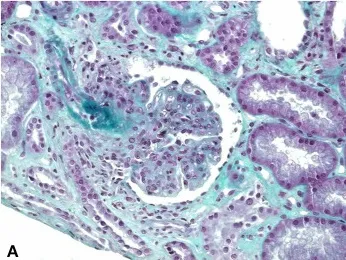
Kidney biopsy showing lupus nephritis and thrombotic microangiopathy findings. (A) Histological sections demonstrate proliferative glomerulonephritis and fibrin thrombi in afferent arteriole (trichrome stain, 400x).
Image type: pathology (masson_trichrome)